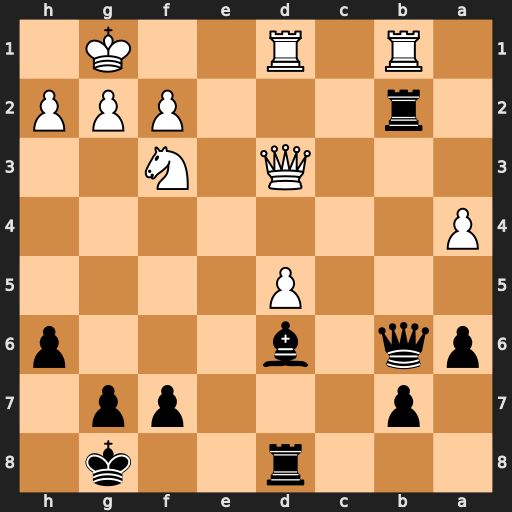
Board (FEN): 3r2k1/1p3pp1/pq1b3p/3P4/P7/3Q1N2/1r3PPP/1R1R2K1
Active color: b
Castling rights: -
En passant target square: -
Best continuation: Qxf2+ Kh1 Qxg2#